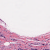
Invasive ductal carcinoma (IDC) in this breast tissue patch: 1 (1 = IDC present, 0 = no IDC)